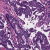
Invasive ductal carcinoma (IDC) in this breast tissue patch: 1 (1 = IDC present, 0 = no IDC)